Aerial crown-view tile of a tropical tree (Barro Colorado Island, Panama), acquired 20240813:
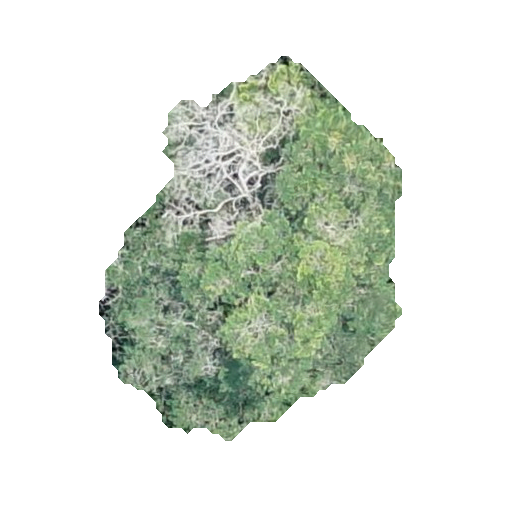
Species: Terminalia amazonia
GBIF accepted scientific name: Terminalia amazonica
Crown area: 119.672 m²